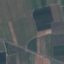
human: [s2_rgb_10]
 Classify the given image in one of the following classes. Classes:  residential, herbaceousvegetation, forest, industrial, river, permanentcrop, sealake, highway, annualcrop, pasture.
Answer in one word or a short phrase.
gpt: PermanentCrop